Question: I tried to examine RID (foremerly bookmark) lookup by creating a heap table:
'''
CREATE TABLE [dbo].[CustomerAddress]
(
[CustomerID] [int],
[AddressID] [int],
[ModifiedDate] [datetime]
);
GO
CREATE NONCLUSTERED INDEX x
ON dbo.CustomerAddress(CustomerID, AddressID);
'''
Then, I tried the following query to inestigate execution plan:
'''
SELECT CustomerID, AddressID, ModifiedDate
FROM dbo.CustomerAddress
WHERE CustomerID = 29485;
'''
But, using MSSMS I cannot see RID lookup in the execution plan:

I'm using SQL Server 2008R2 (version 10.50.4000.0) service pack 2.
PS: This question is based on Aaron Bertrand's <URL>.
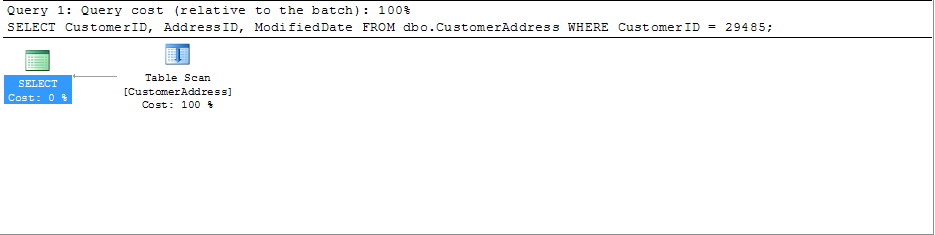
Answer: A table scan means SQL Server does not use your index. It reads from the "heap". A "heap" is the data storage for tables without a clustered index.
Since it does not touch the index at all, SQL Server does not need a RID lookup to go from the index to the heap.
The reason is probably that SQL Server estimates there might be more than +/- 100 rows for one customer. The optimizer will try to avoid a large numbers of lookups.
You could try again with an index on just '(CustomerID)', or by adding an 'AddresID' to your 'where' clause.